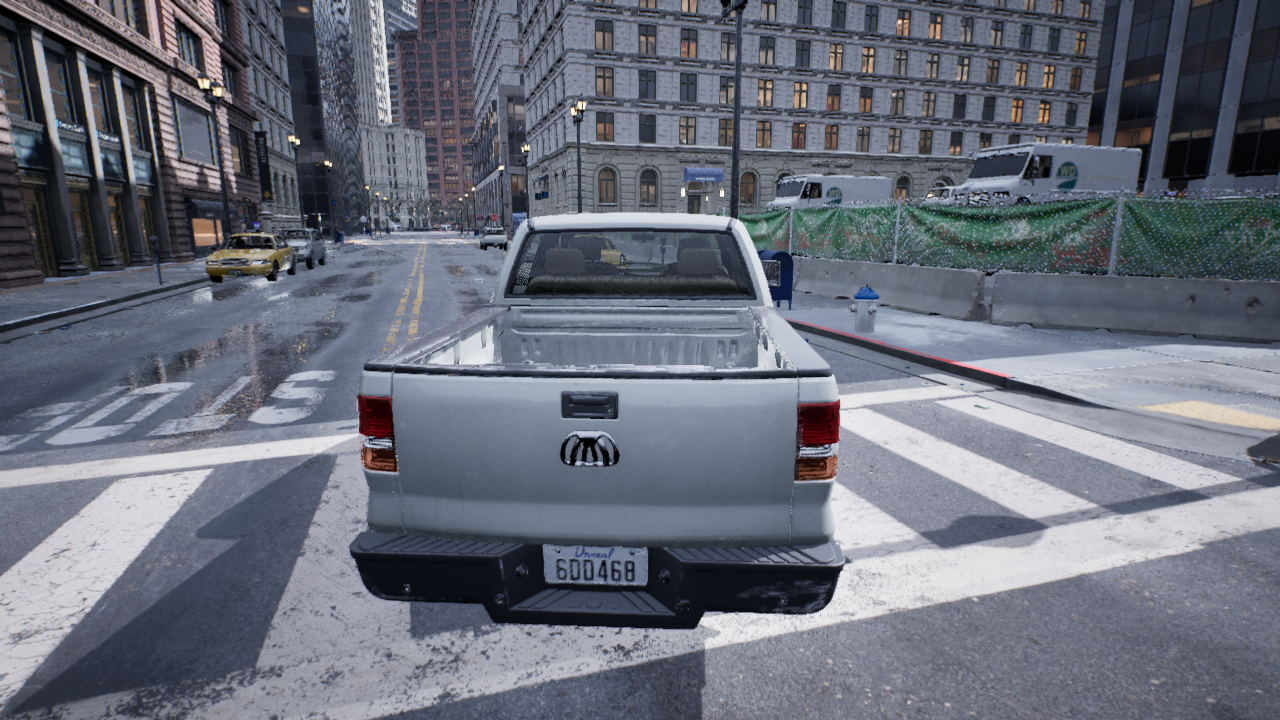
Venue: intersection
Lighting: overcast
Vehicle rig: pickup